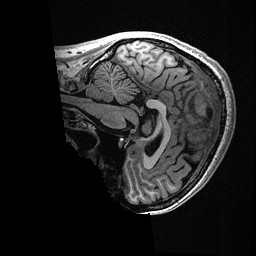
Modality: T1w
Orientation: sagittal
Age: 45
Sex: female
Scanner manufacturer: ge
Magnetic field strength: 3 T
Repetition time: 0.006952 s
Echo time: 0.00292 s